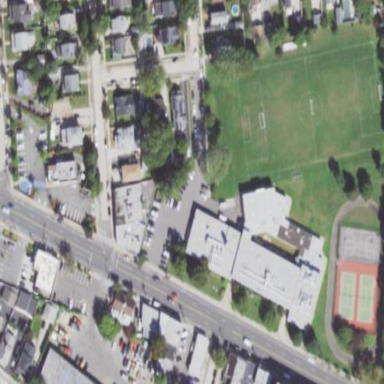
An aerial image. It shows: School.